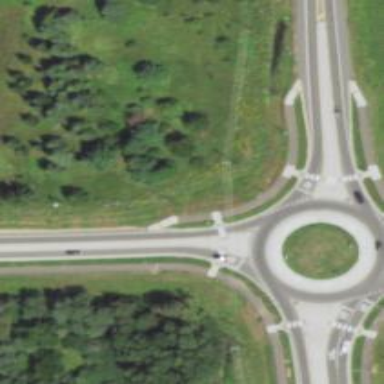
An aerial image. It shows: Secondary road with asphalt surface leading to roundabout.